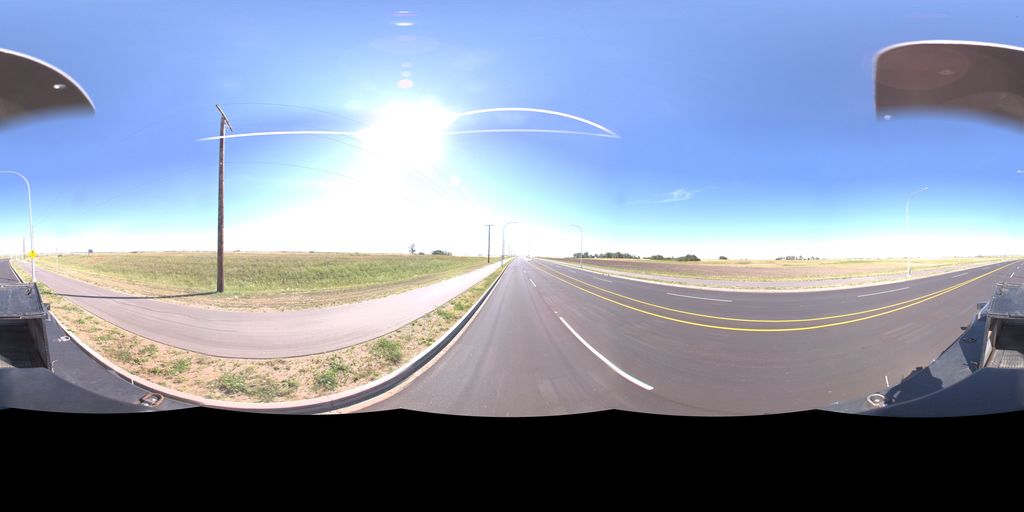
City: saskatoon